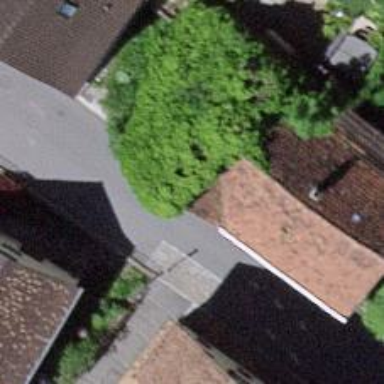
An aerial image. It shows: Road with steps.